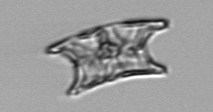
Label: Eucampia